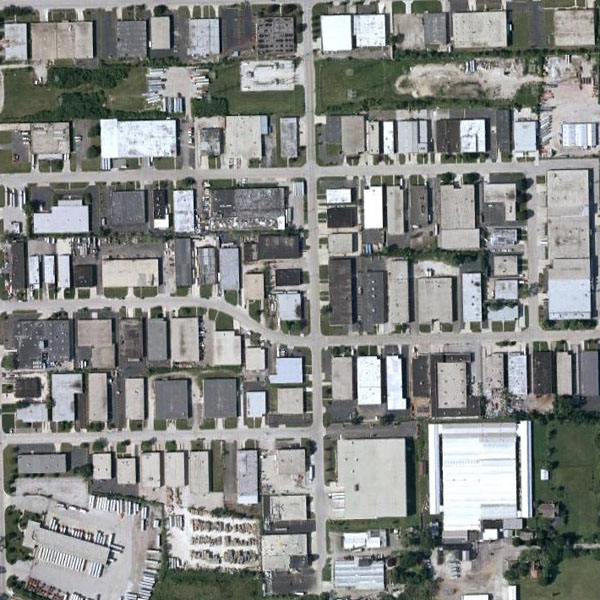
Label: Industrial